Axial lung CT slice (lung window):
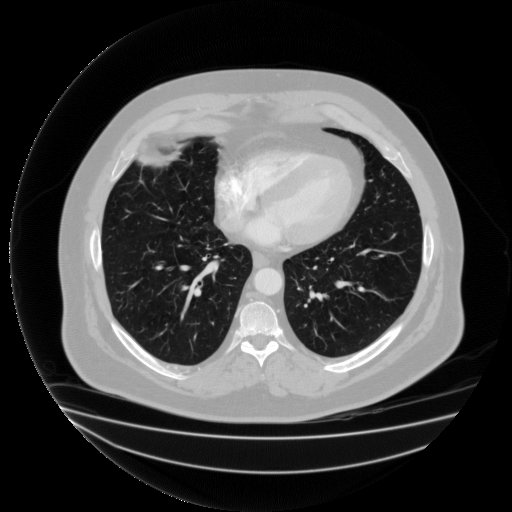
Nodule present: no